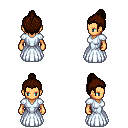
a pixel art fantasy rpg character, female body template, human, tanned skin, underdress, metal pants, brown short topknot hairstyle, four views (front, back, left, right), 2x2 character sprite sheet, small pixel art, hard edges, no anti-aliasing